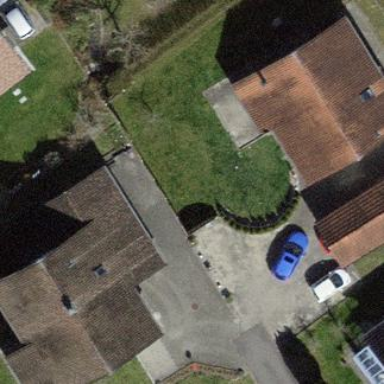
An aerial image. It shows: Building with tiled roof.